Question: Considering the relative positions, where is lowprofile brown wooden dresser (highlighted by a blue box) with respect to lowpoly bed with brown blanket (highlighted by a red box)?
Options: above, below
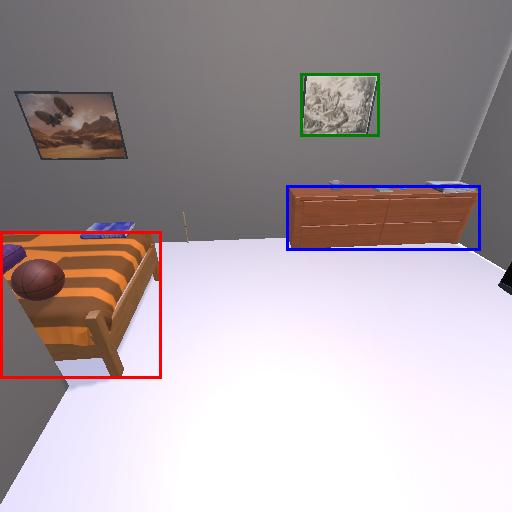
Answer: above